Current action and preconditions to check: trajectory_clear

Your task: For each precondition in the list above, predict whether it will hold at this action.

Consider the current scene as observed from the mobile robot's camera, and analyze the predicted future states of all dynamic agents (e.g., people, animals, vehicles, or any moving entities) within the NEXT SECOND.

IMPORTANT: Only answer "very likely" if you are absolutely certain—based on strong, clear evidence—that a dynamic agent will violate the precondition in the predicted future state. Do NOT answer "very likely" for unlikely, ambiguous, or low-probability risks.

Ask yourself for each precondition: Is there a high probability, with clear and convincing evidence, that the predicted future states of any dynamic agent will interfere with the predicted future state of the currently executing action within the NEXT SECOND, causing that precondition to fail?

Assess the risk level based on these predictions. Use "likely" or "very likely" if motions create a clear risk of interference.

Use "neutral" or "improbable" if agents are nearby but their predicted paths are clearly diverging or non-conflicting.

Failure Risk Categories: "very improbable", "improbable", "neutral", "likely", "very likely"

Answer Format: Output ONLY the probability_of_failure value from these categories: "very improbable", "improbable", "neutral", "likely", "very likely"

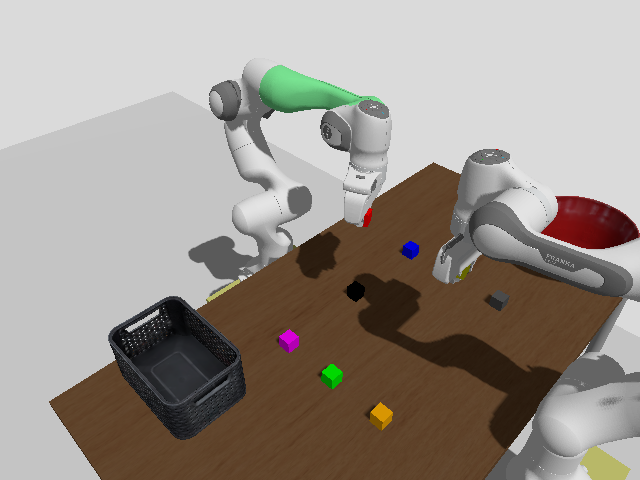

Answer: improbable